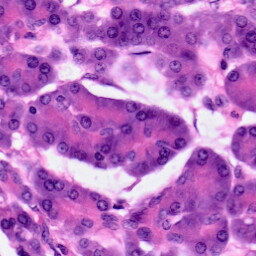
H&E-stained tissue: Pancreatic